Here is a 2-D grayscale rendering of raw rotating-machine vibration samples (signal-to-image). What is the most likely rotor condition (normal, misalignment, unbalance, looseness)?
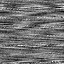
Answer: misalignment